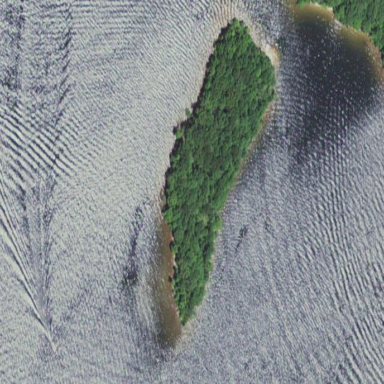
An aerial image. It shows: Islet.